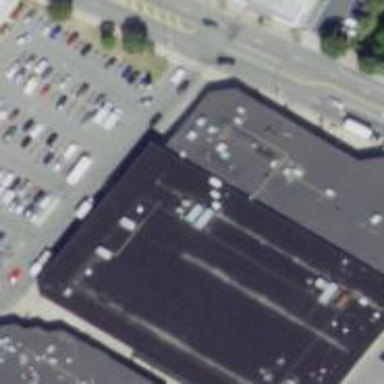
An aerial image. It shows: Supermarket.